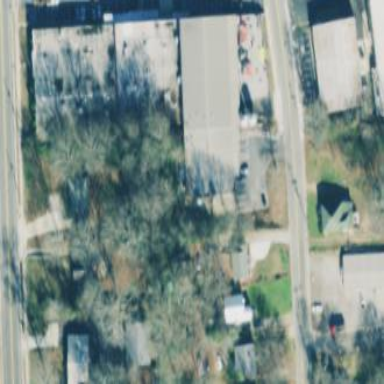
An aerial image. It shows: Building.